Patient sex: F
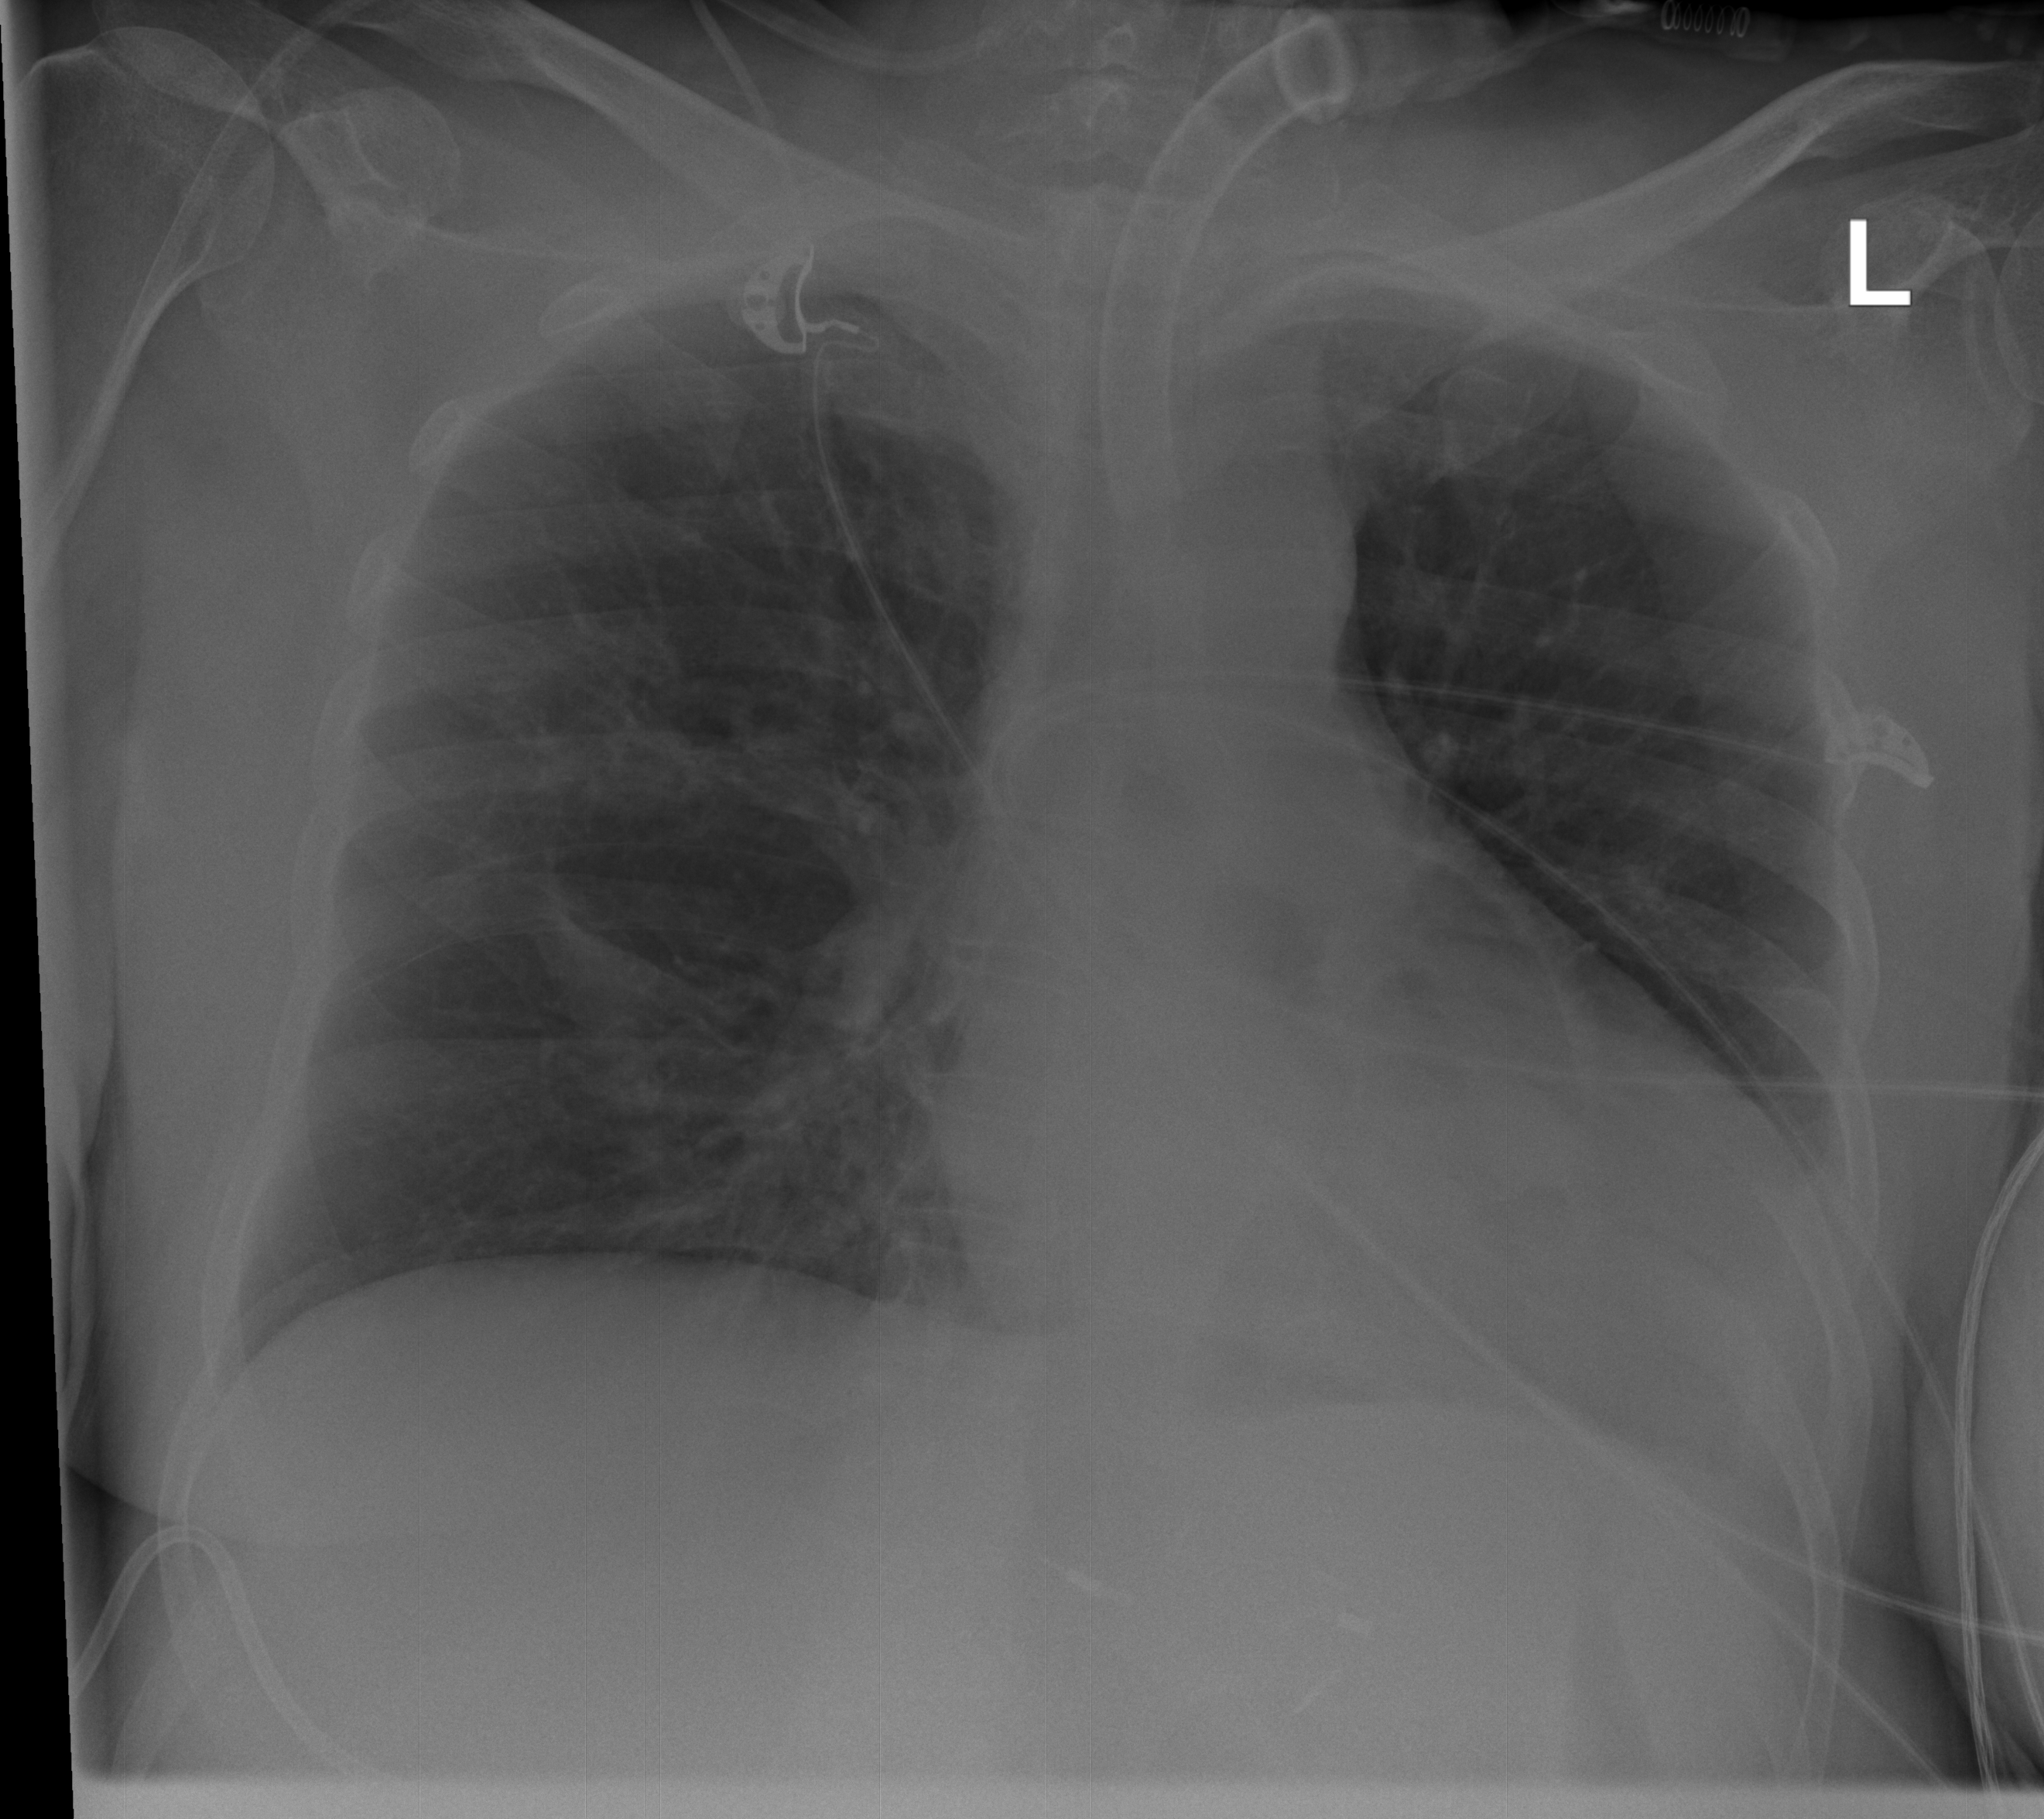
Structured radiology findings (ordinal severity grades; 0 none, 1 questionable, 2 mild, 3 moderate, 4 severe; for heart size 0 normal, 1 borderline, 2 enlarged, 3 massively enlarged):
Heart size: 1
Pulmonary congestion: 0
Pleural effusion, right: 0
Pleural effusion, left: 2
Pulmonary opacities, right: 0
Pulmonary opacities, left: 0
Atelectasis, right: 2
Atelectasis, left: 2